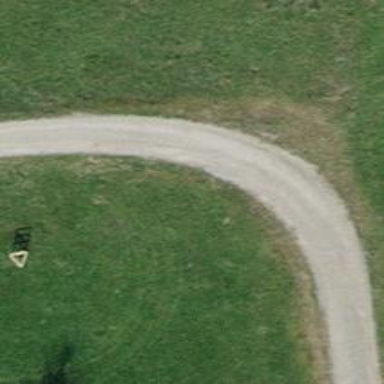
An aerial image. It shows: Track with grade1 tracktype.